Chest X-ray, AP view. Patient: 21 years old, sex M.
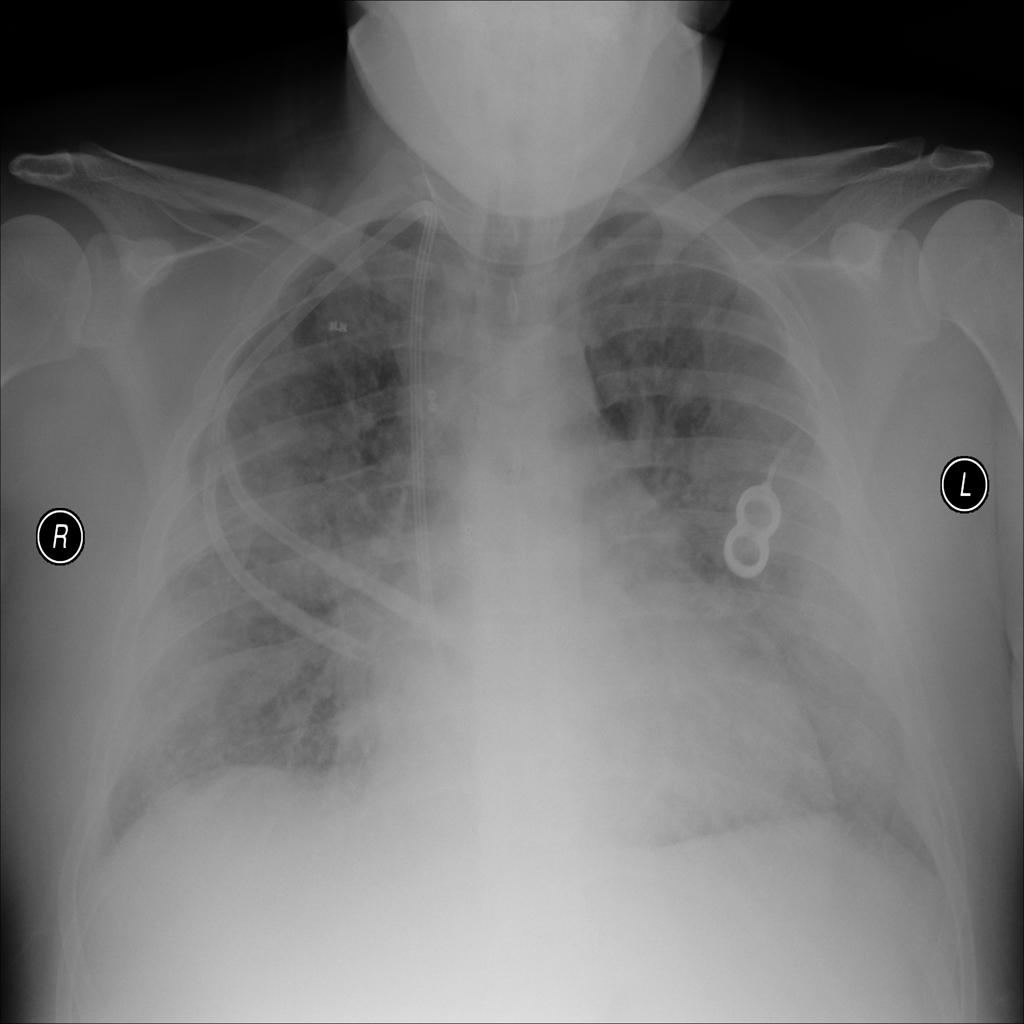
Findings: Cardiomegaly, Effusion, Infiltration, Pleural_Thickening